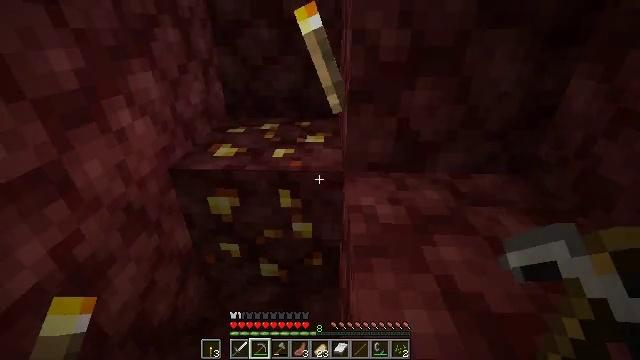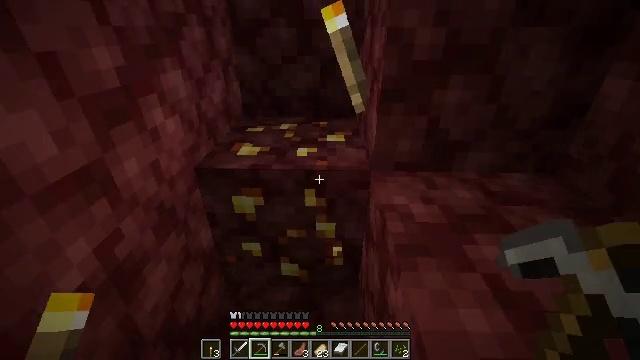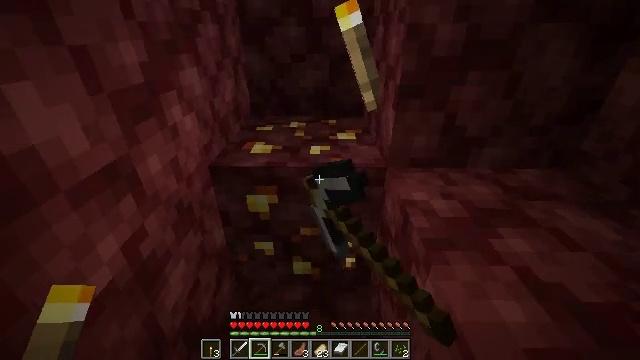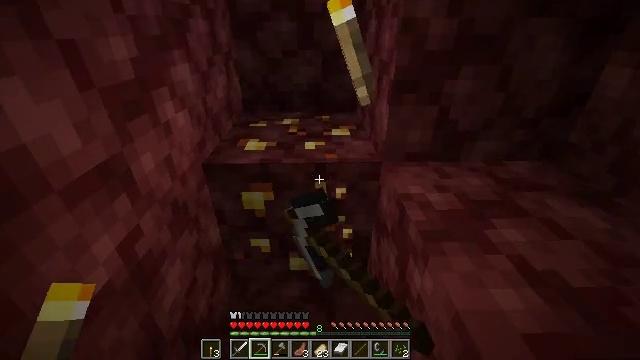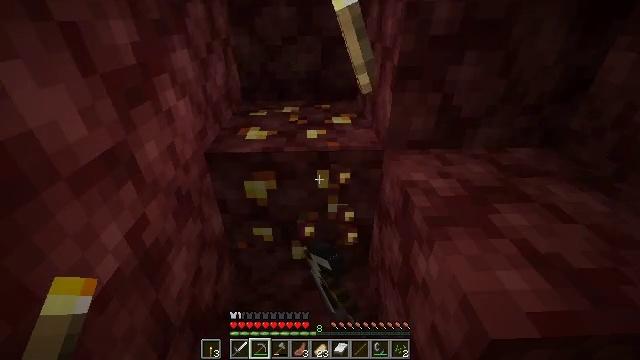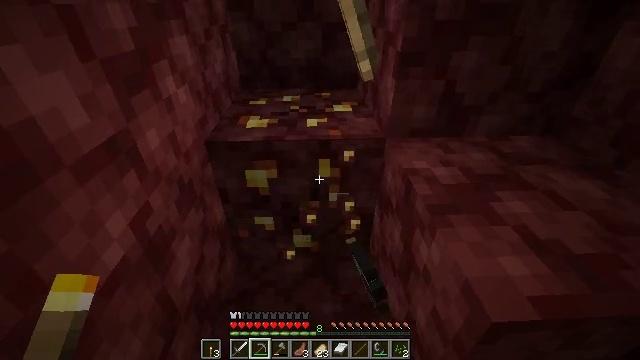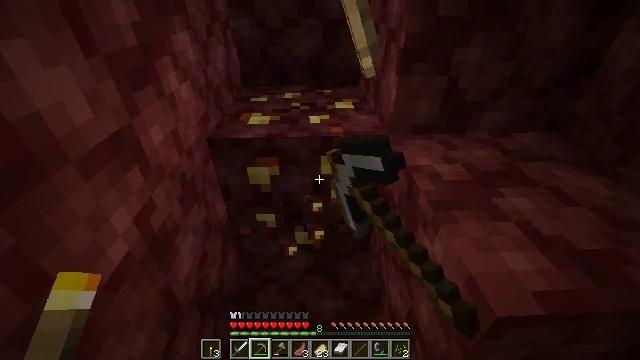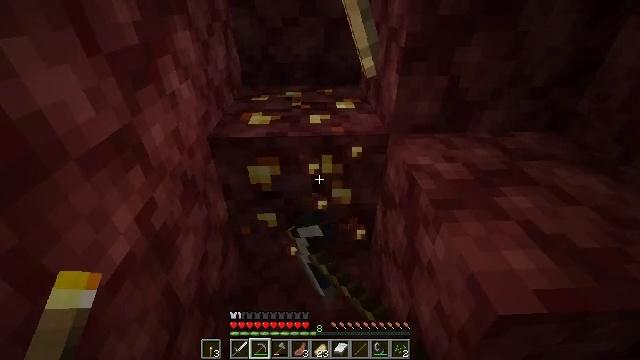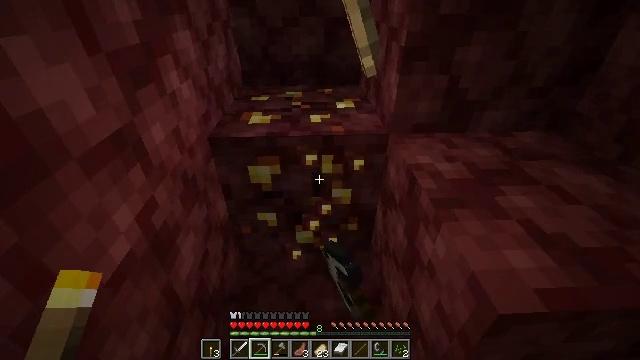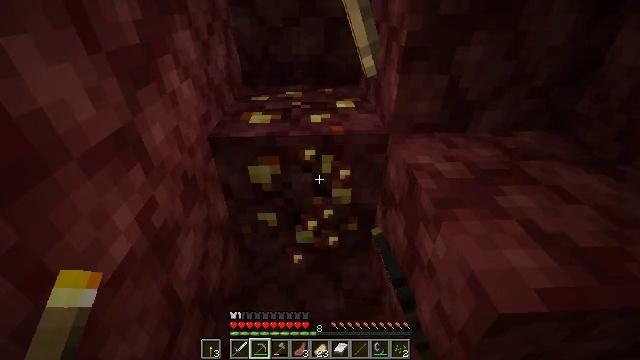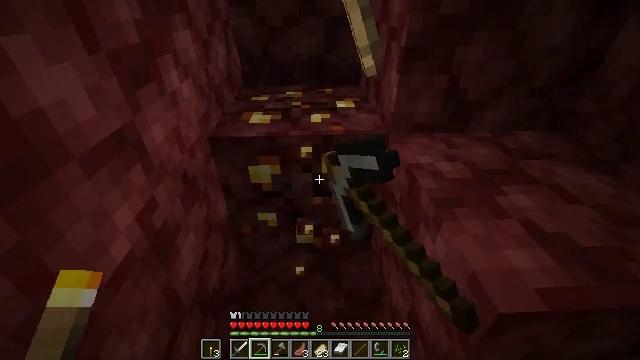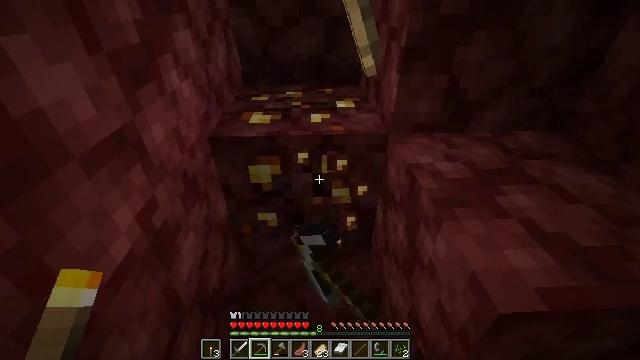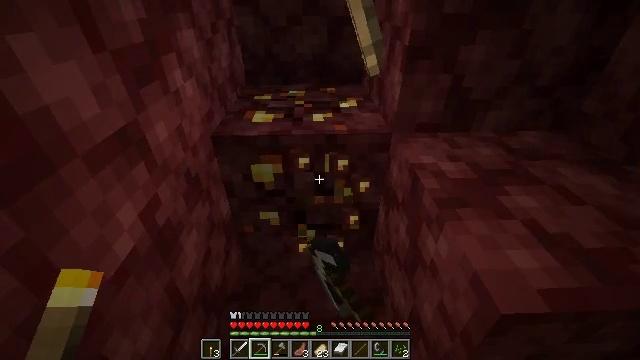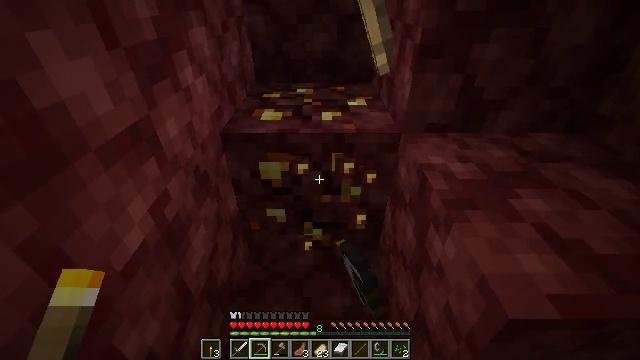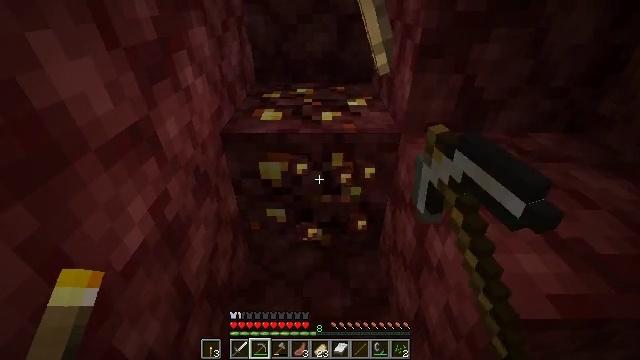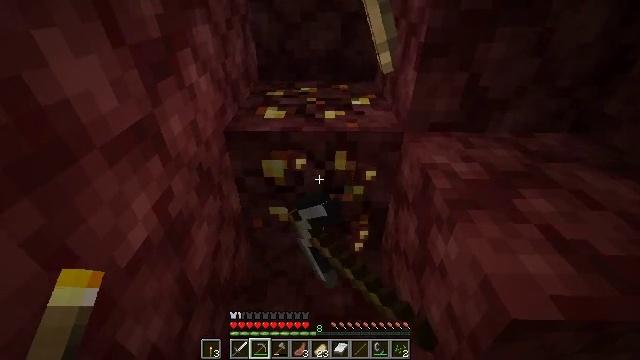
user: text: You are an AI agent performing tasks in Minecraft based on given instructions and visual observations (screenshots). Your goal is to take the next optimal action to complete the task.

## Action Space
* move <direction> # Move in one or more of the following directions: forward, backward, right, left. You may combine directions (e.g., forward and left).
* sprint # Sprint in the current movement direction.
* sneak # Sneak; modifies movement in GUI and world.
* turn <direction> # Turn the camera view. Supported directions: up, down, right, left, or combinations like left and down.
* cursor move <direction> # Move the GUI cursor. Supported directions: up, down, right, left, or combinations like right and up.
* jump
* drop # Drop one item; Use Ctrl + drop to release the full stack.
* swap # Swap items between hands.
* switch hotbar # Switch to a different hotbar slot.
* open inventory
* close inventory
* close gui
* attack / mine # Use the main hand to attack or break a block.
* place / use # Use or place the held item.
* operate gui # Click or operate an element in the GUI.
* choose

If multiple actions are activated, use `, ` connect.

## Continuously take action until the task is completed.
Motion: motion action
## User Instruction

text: Gather nether gold ore using a pickaxe.
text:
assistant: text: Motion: move forward, attack / mine
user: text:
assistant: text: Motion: attack / mine
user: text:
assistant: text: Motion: turn right, attack / mine
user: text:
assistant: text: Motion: turn down, attack / mine
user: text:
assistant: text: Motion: turn down, attack / mine
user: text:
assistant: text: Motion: attack / mine
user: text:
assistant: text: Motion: attack / mine
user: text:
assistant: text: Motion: attack / mine
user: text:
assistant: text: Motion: attack / mine
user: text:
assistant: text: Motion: attack / mine
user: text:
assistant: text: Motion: attack / mine
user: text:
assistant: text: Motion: attack / mine
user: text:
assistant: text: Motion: turn left, attack / mine
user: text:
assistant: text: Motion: attack / mine
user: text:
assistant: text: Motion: attack / mine
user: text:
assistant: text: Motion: turn down, attack / mine
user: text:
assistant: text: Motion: turn down, attack / mine
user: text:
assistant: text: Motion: turn down, attack / mine
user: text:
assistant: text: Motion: turn down, attack / mine
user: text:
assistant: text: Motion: attack / mine
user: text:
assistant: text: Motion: attack / mine
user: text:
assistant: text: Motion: attack / mine
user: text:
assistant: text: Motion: attack / mine
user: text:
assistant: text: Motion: attack / mine
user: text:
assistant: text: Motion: attack / mine
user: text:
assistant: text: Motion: attack / mine
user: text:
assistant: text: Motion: attack / mine
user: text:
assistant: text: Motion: attack / mine